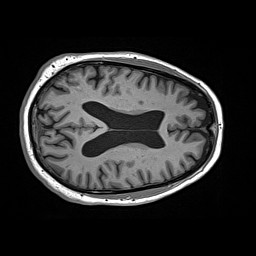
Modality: T1w
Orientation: axial
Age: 65
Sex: male
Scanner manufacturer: siemens
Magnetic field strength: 3 T
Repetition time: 2.2 s
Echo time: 0.00245 s